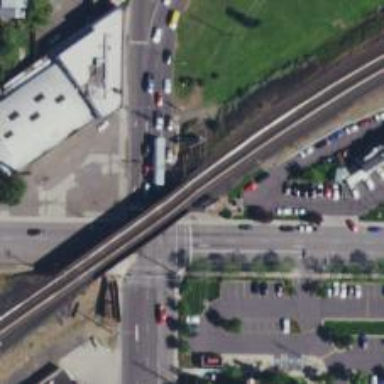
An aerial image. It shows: Railway bridge.